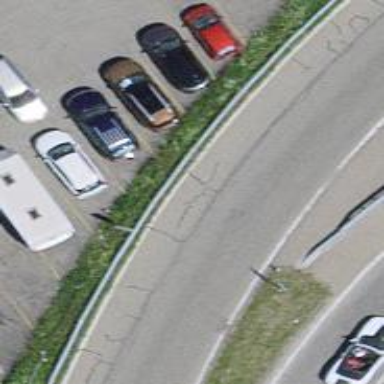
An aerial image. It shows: Asphalt motorway link.